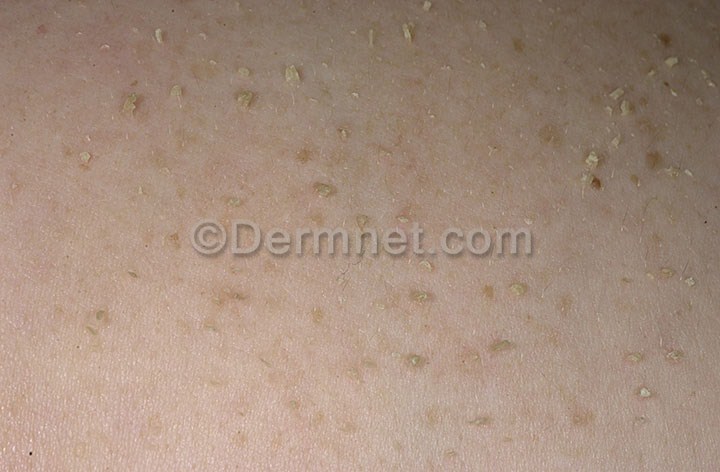
Disease: Seborrheic Keratoses and other Benign Tumors